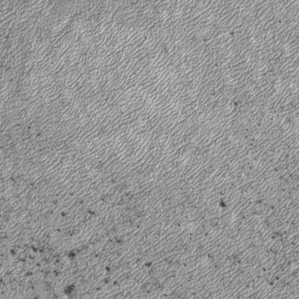
Label: frost